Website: lowes
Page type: delivery-shipping
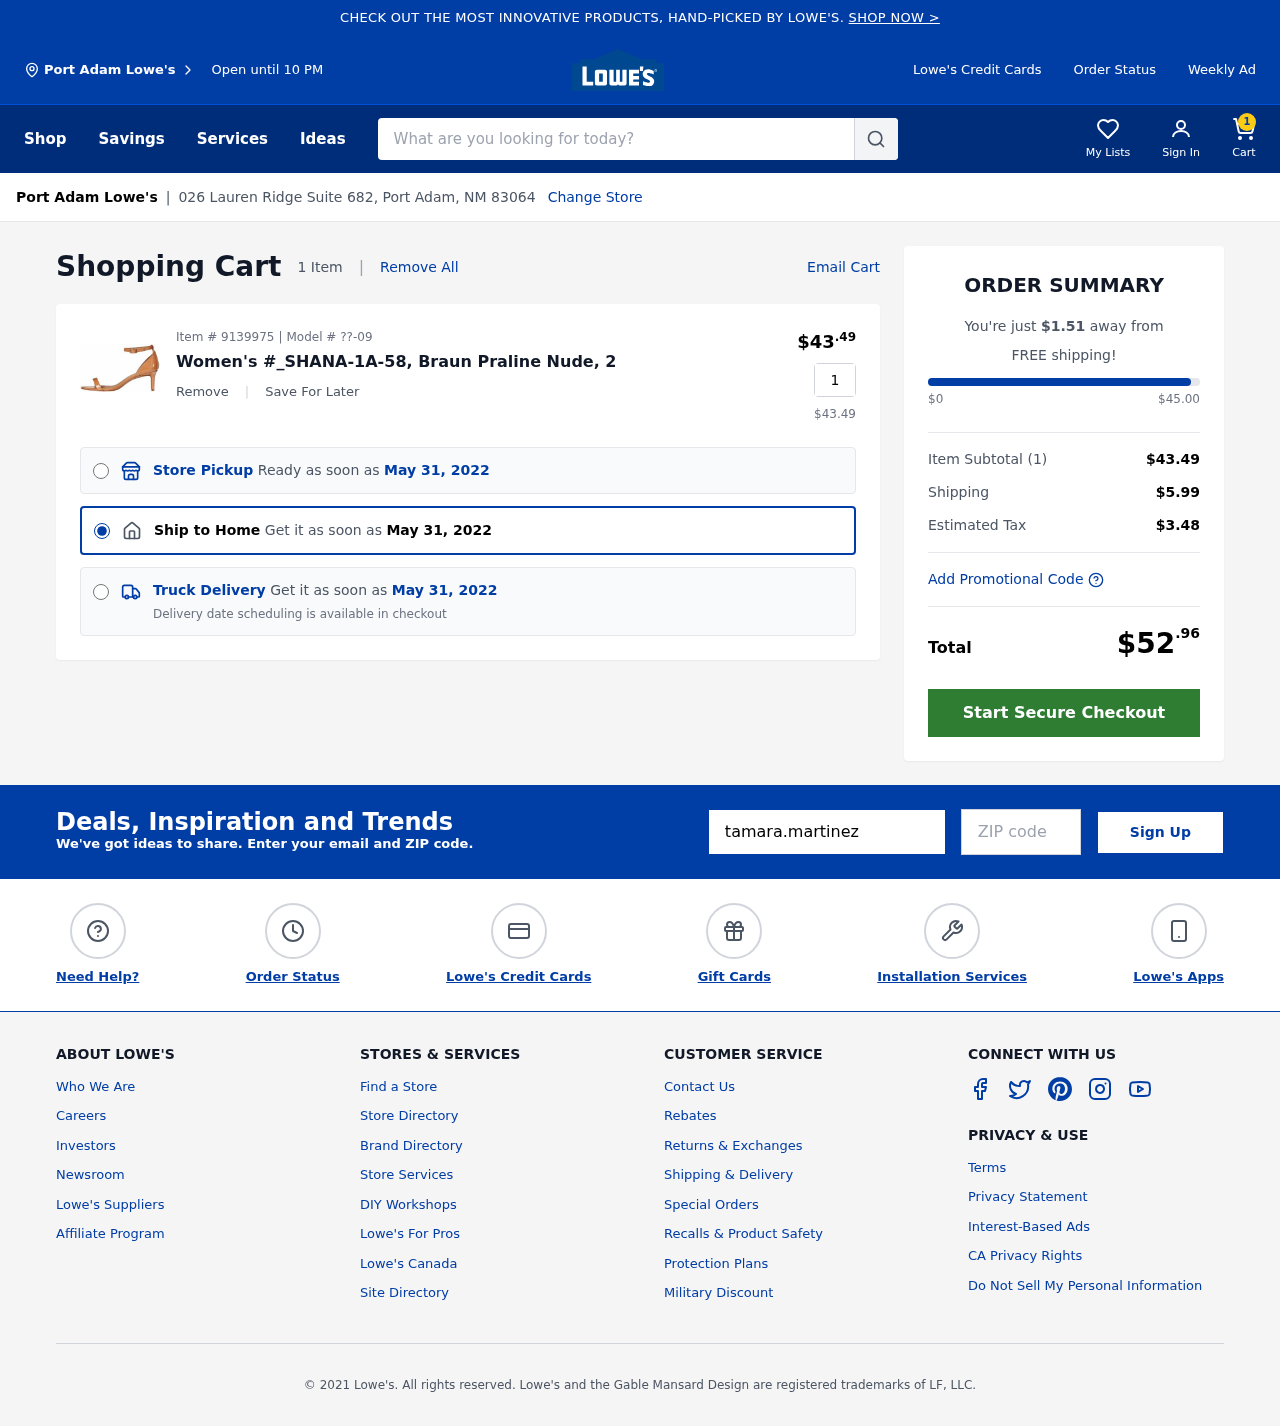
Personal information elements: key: PII_CITY
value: Port Adam
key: PII_EMAIL
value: tamara.martinez@gmail.com
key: PII_POSTCODE
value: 83064
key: PII_STREET
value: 026 Lauren Ridge Suite 682
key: PII_CITY2
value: Port Adam
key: PII_CITY_STATE_ZIP
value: Port Adam, NM 83064
Product elements: key: PRODUCT1_NAME
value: Women's #_SHANA-1A-58, Braun Praline Nude, 2
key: PRODUCT1_PRICE
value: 43.49
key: PRODUCT1_QUANTITY
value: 1
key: PRODUCT1_MODEL
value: ??-09
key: PRODUCT1_PRICE2
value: $43.49
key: PRODUCT1_ITEM_NUMBER
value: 9139975
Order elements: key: ORDER_NUM_ITEMS
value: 1
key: ORDER_DELIVERY_DATE
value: May 31, 2022
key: ORDER_DELIVERY_DATE2
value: May 31, 2022
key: ORDER_DELIVERY_DATE3
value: May 31, 2022
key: AMOUNT_TO_FREE_SHIPPING
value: $1.51
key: ORDER_SUBTOTAL
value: $43.49
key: ORDER_SHIPPING_COST
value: $5.99
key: ORDER_TAX
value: $3.48
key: ORDER_TOTAL
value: $52.96
Search elements: key: HEADER_SEARCH
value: What are you looking for today?